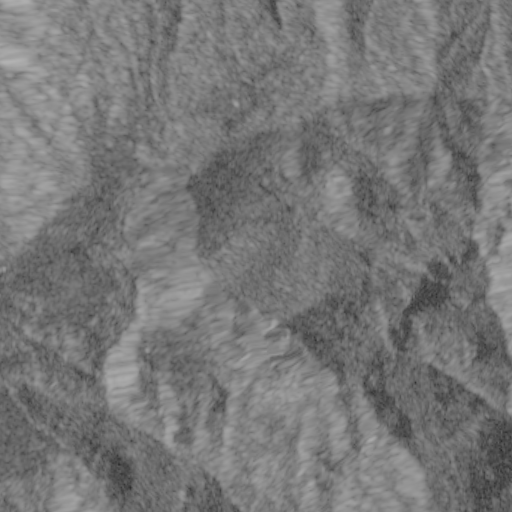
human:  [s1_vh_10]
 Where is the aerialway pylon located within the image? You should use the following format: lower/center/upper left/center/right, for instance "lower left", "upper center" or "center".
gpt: The aerialway pylon is located in the upper left of the image.
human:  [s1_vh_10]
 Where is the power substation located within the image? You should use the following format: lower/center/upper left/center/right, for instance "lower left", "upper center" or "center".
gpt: The power substation is located in the upper left of the image.
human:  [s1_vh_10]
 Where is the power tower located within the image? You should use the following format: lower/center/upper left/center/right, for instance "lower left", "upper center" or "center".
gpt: The power tower is located in the upper left of the image.
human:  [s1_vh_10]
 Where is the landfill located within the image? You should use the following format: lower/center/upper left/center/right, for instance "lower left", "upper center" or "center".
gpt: There is no landfill in the image.

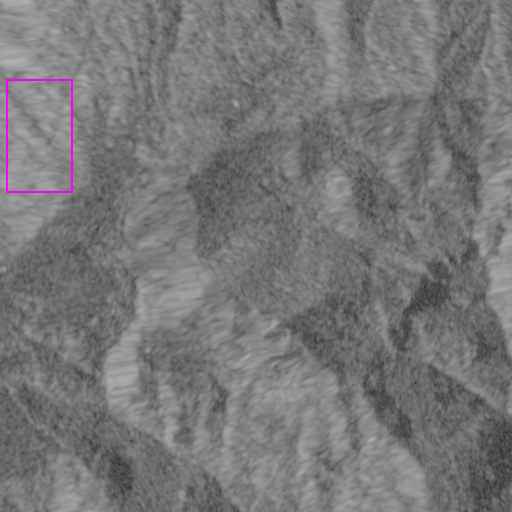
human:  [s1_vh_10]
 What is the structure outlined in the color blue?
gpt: There is no blue outline.
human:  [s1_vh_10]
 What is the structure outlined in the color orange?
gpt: There is no structure outlined in orange.